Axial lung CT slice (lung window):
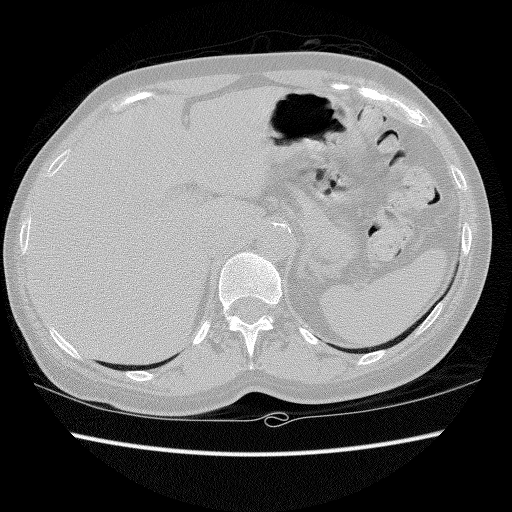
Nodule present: no